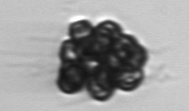
Label: Corymbellus